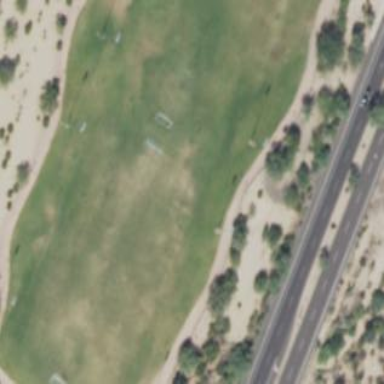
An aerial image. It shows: Soccer pitch for leisure land activities.